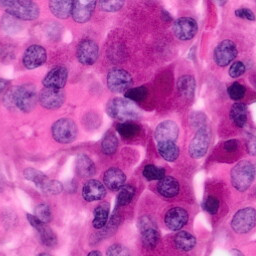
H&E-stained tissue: Pancreatic